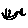
Label: smiley face